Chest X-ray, AP view. Patient: 45 years old, sex M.
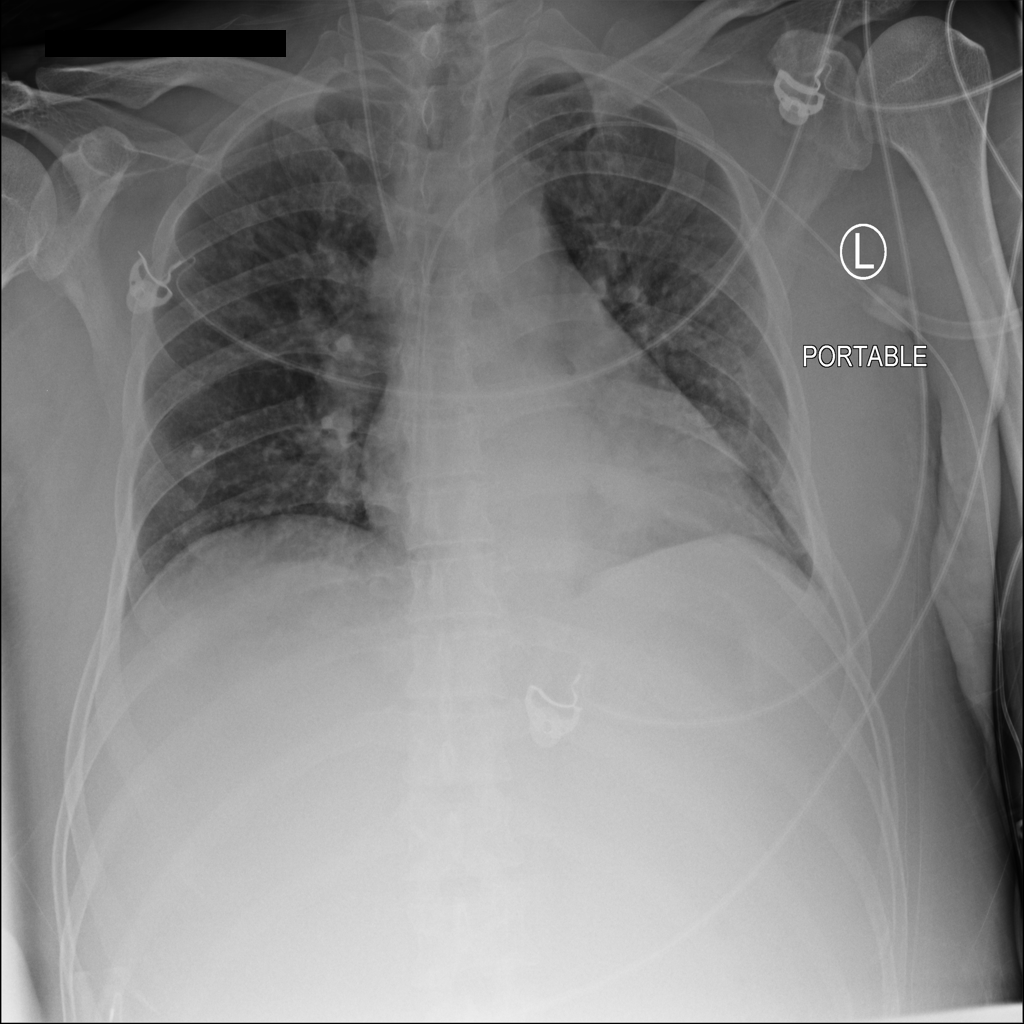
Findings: No Finding